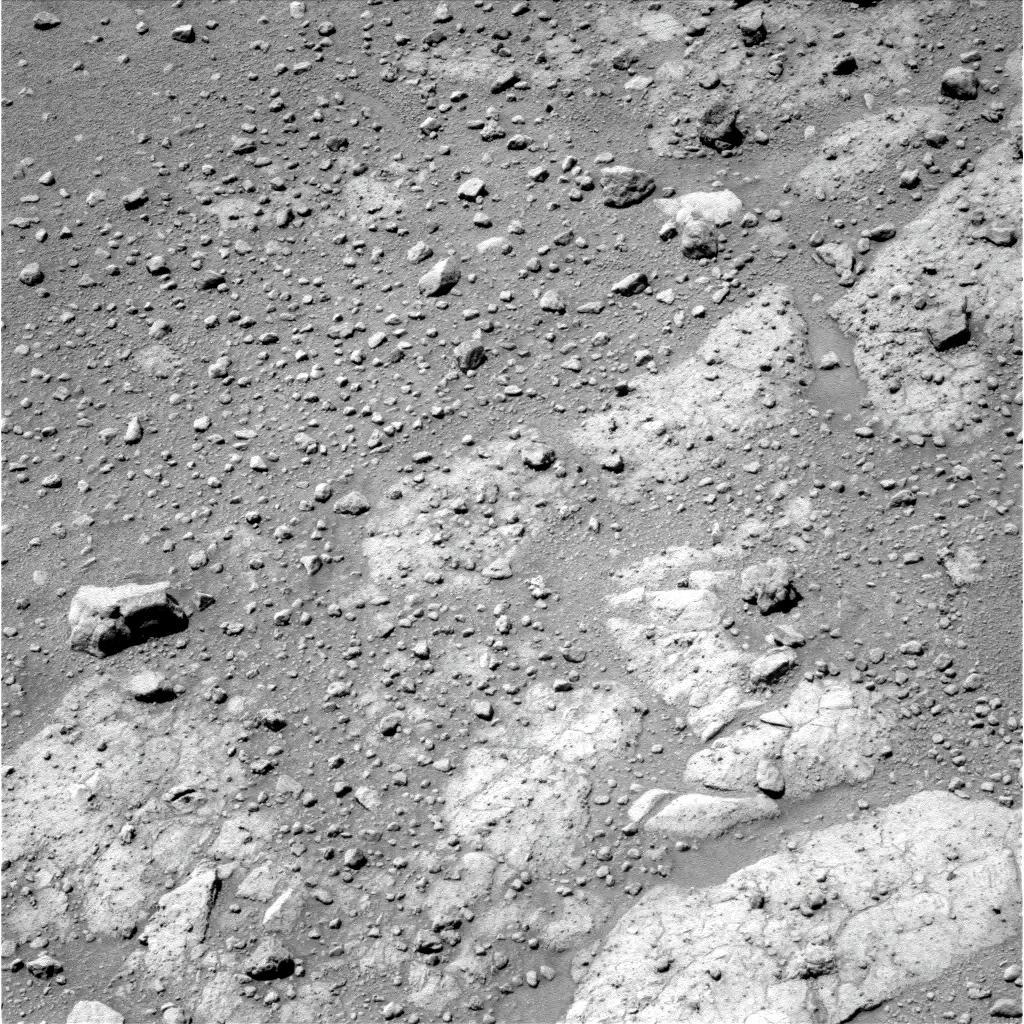
Terrain classes present: Bedrock, Gravel / Sand / Soil, Rock